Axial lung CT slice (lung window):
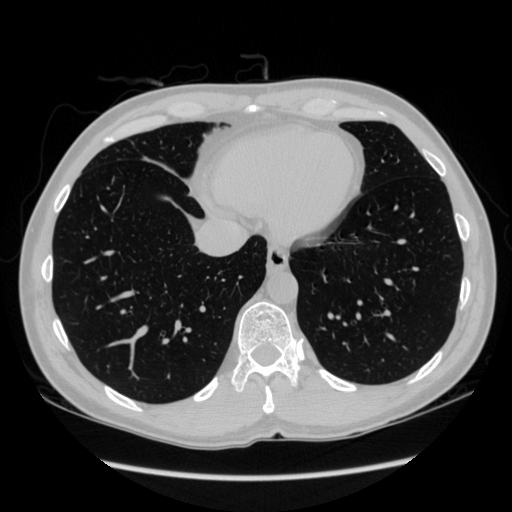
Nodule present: no